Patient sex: M
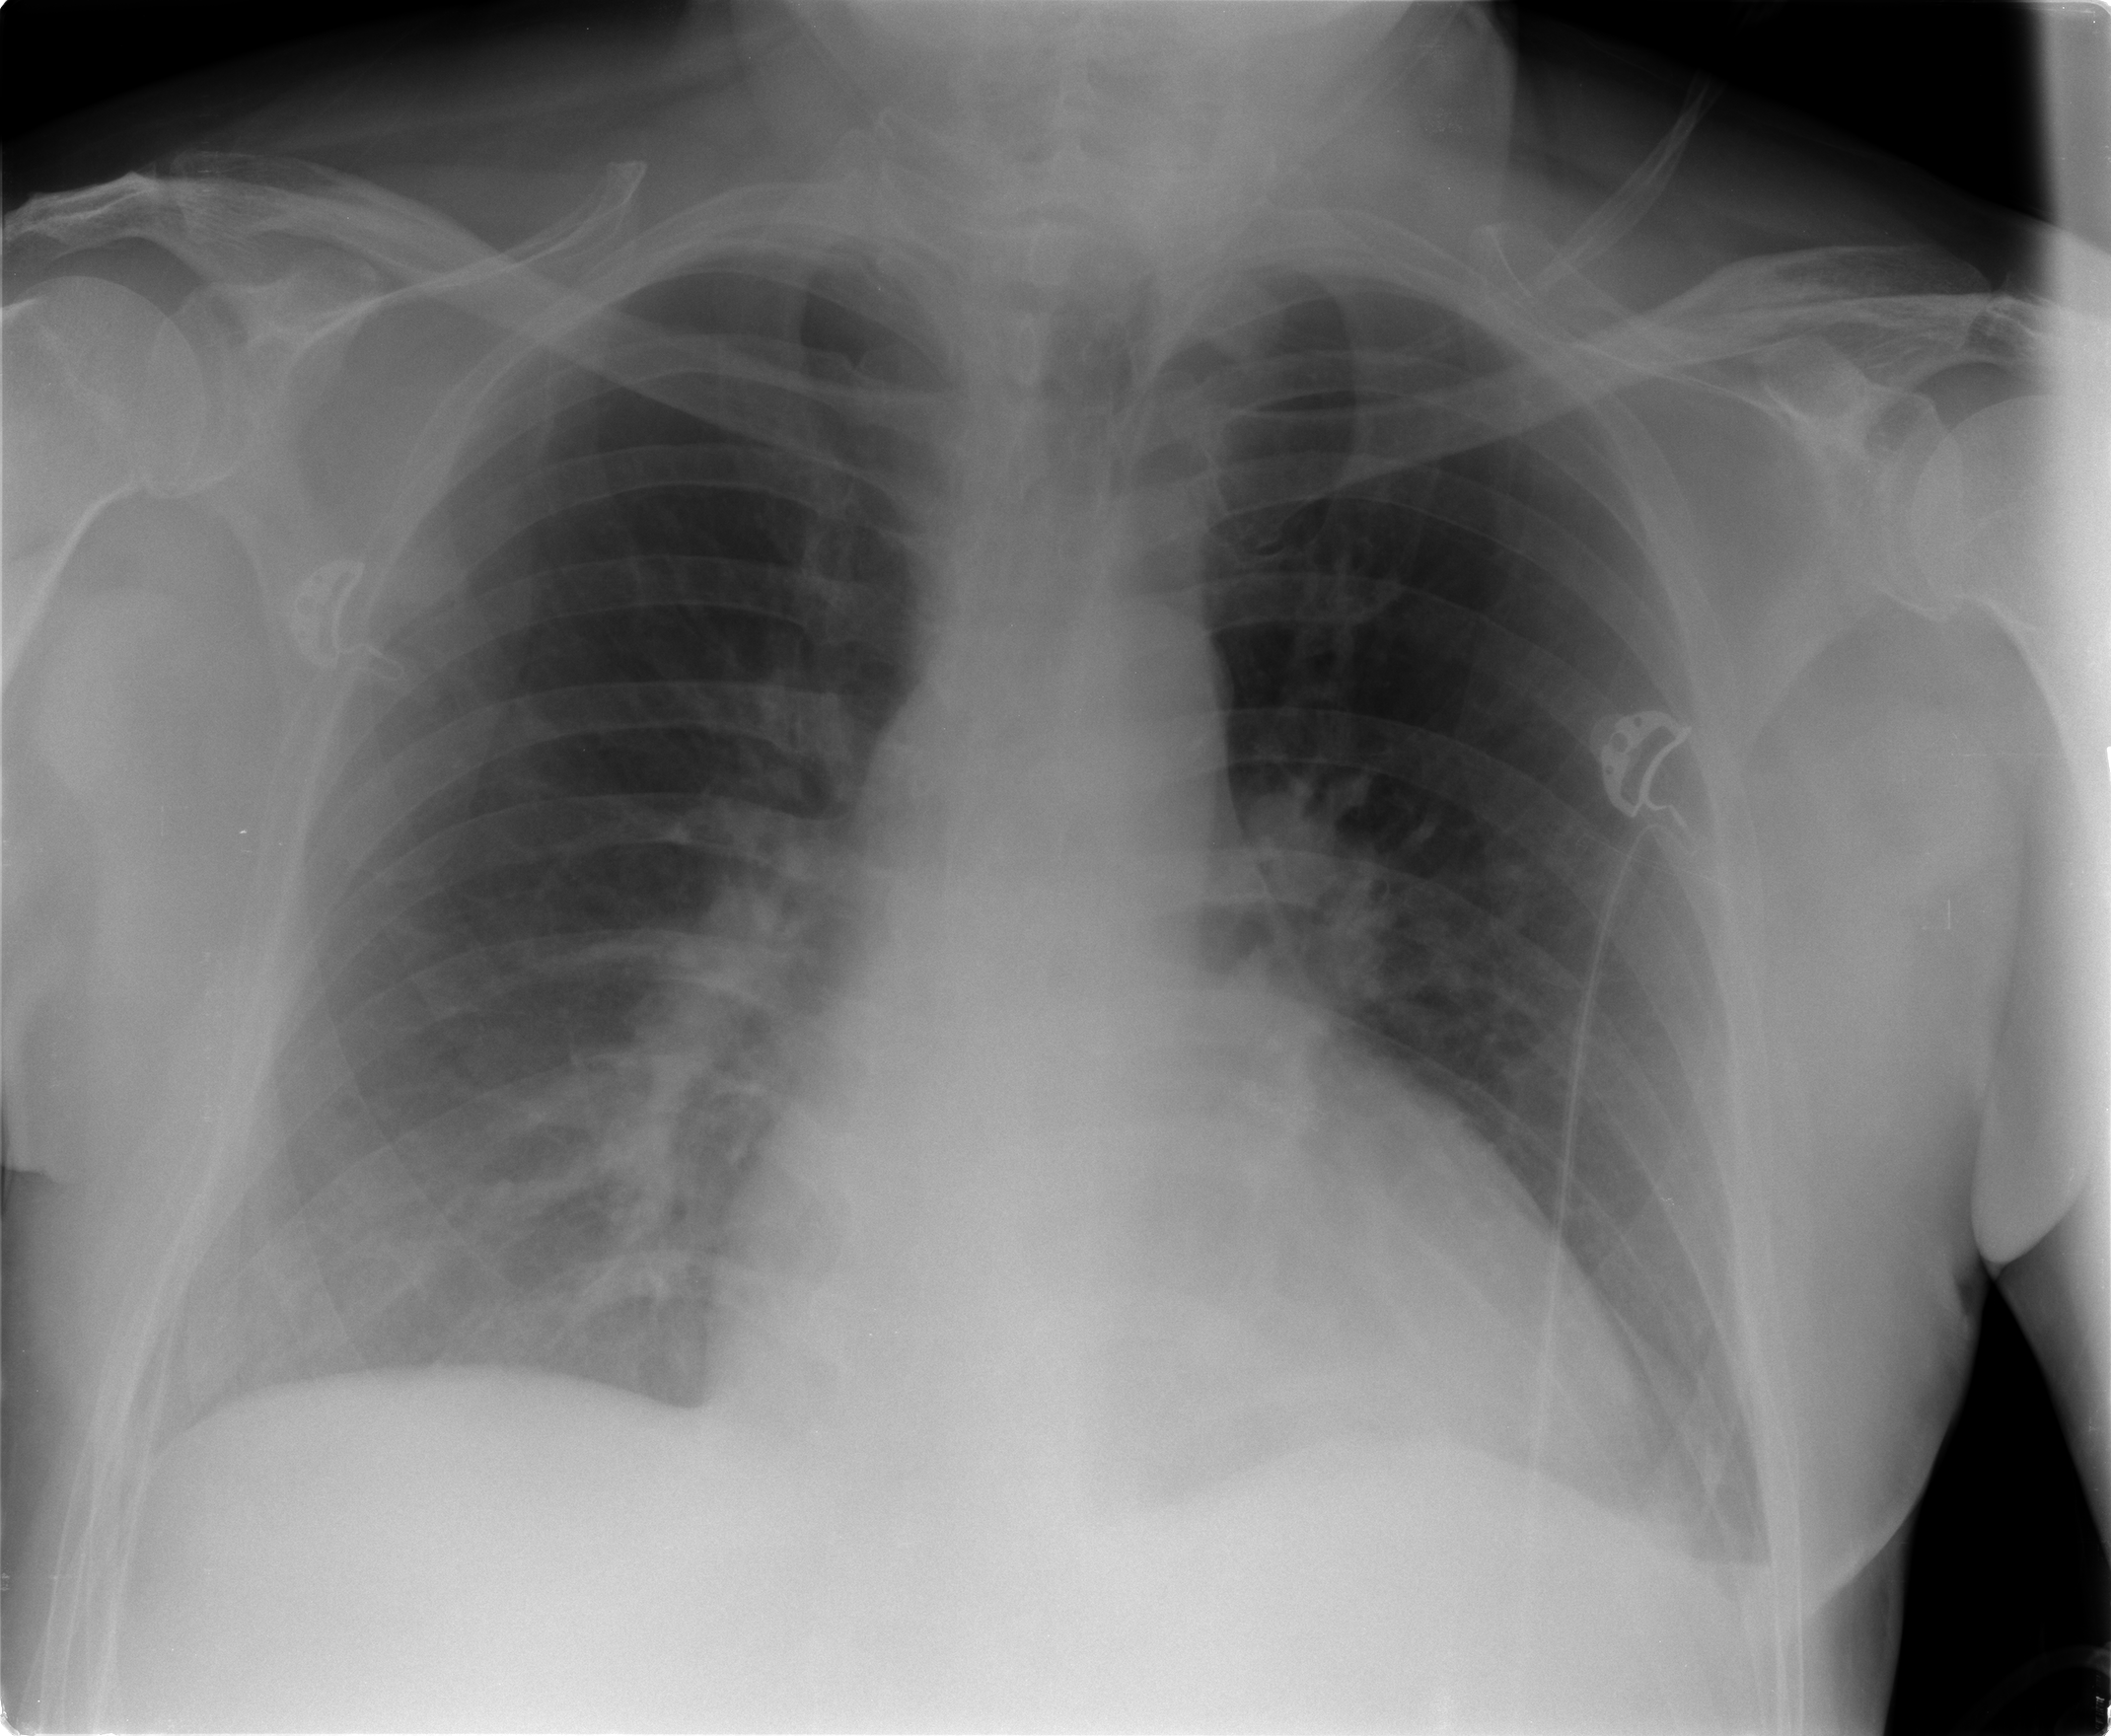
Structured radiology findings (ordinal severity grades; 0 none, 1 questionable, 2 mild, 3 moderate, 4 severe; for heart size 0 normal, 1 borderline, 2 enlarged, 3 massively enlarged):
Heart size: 2
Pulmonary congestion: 1
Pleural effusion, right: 0
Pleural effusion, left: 1
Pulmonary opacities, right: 0
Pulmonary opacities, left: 0
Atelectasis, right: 0
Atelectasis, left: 1